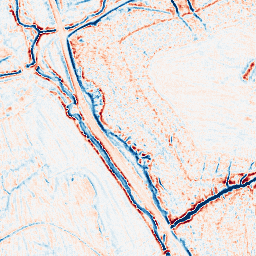
Category: edge_preserving
Decomposition family: bilateral
Decomposition parameters: d: 9
sigma_color: 75
sigma_space: 50
Upsampling method: fft_zeropad
Upsampling parameters: scale: 2
Upsampling scale: 2